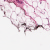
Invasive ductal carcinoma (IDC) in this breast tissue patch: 0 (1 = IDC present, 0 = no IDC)